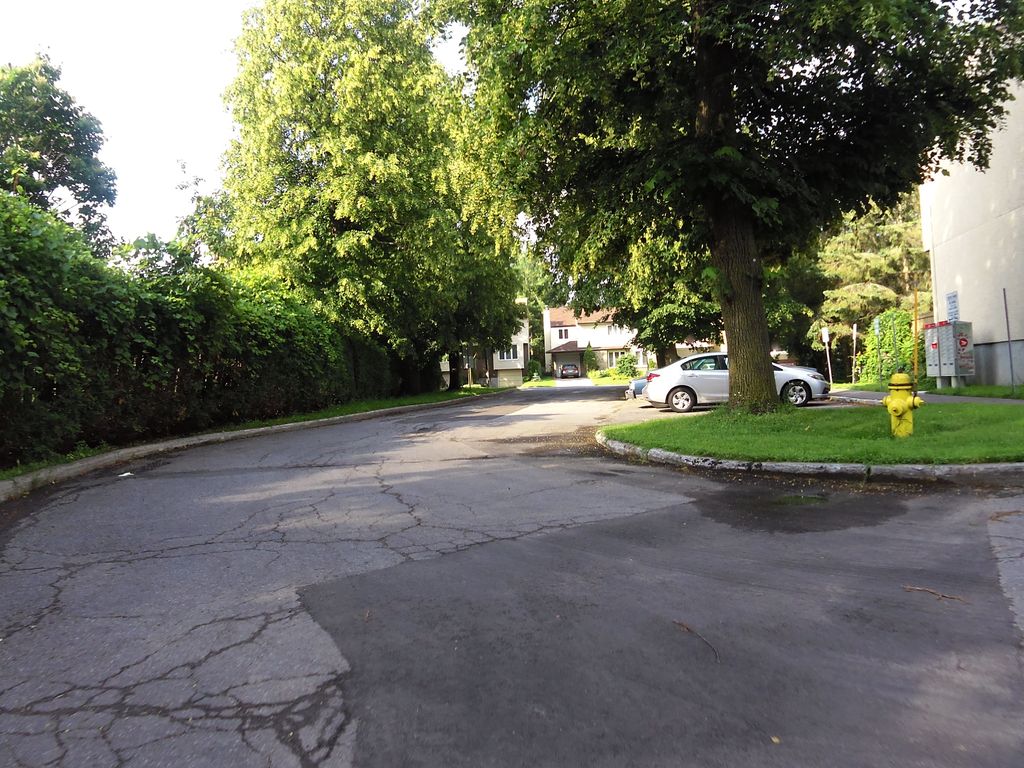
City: ottawa-gatineau